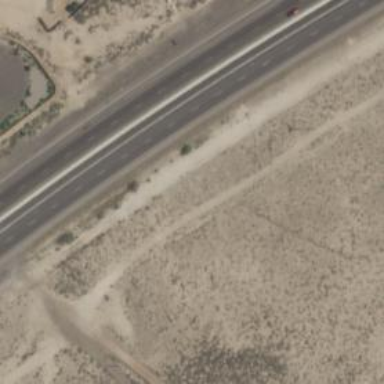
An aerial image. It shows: This image shows trunk highway that functions as expressway.